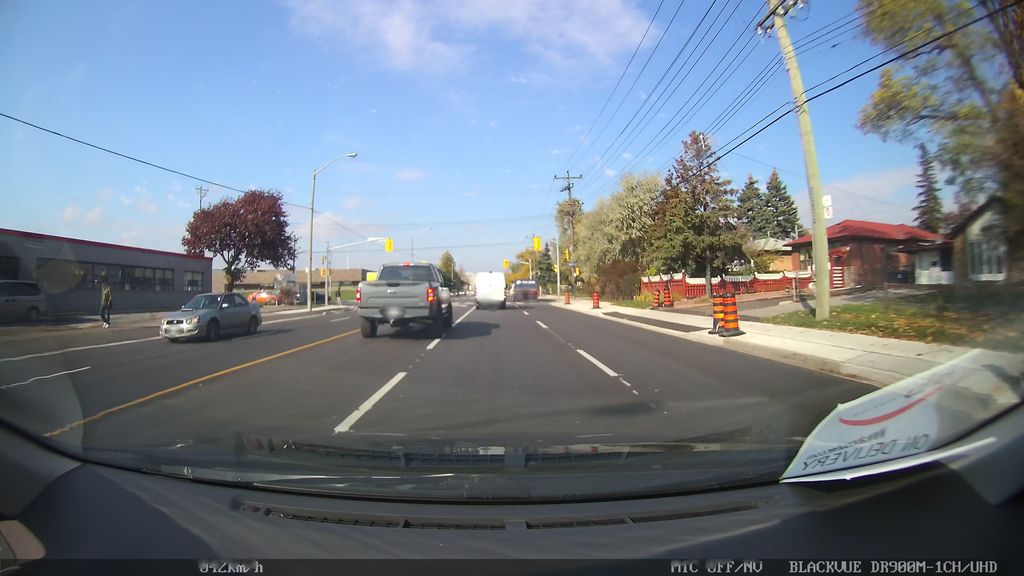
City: toronto